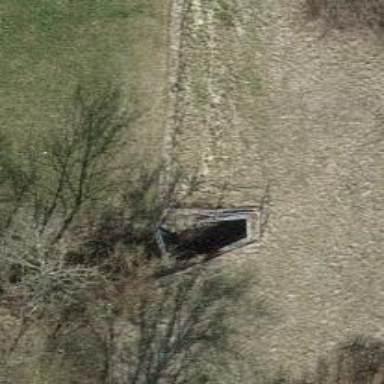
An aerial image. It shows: Tunnel.